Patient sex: M
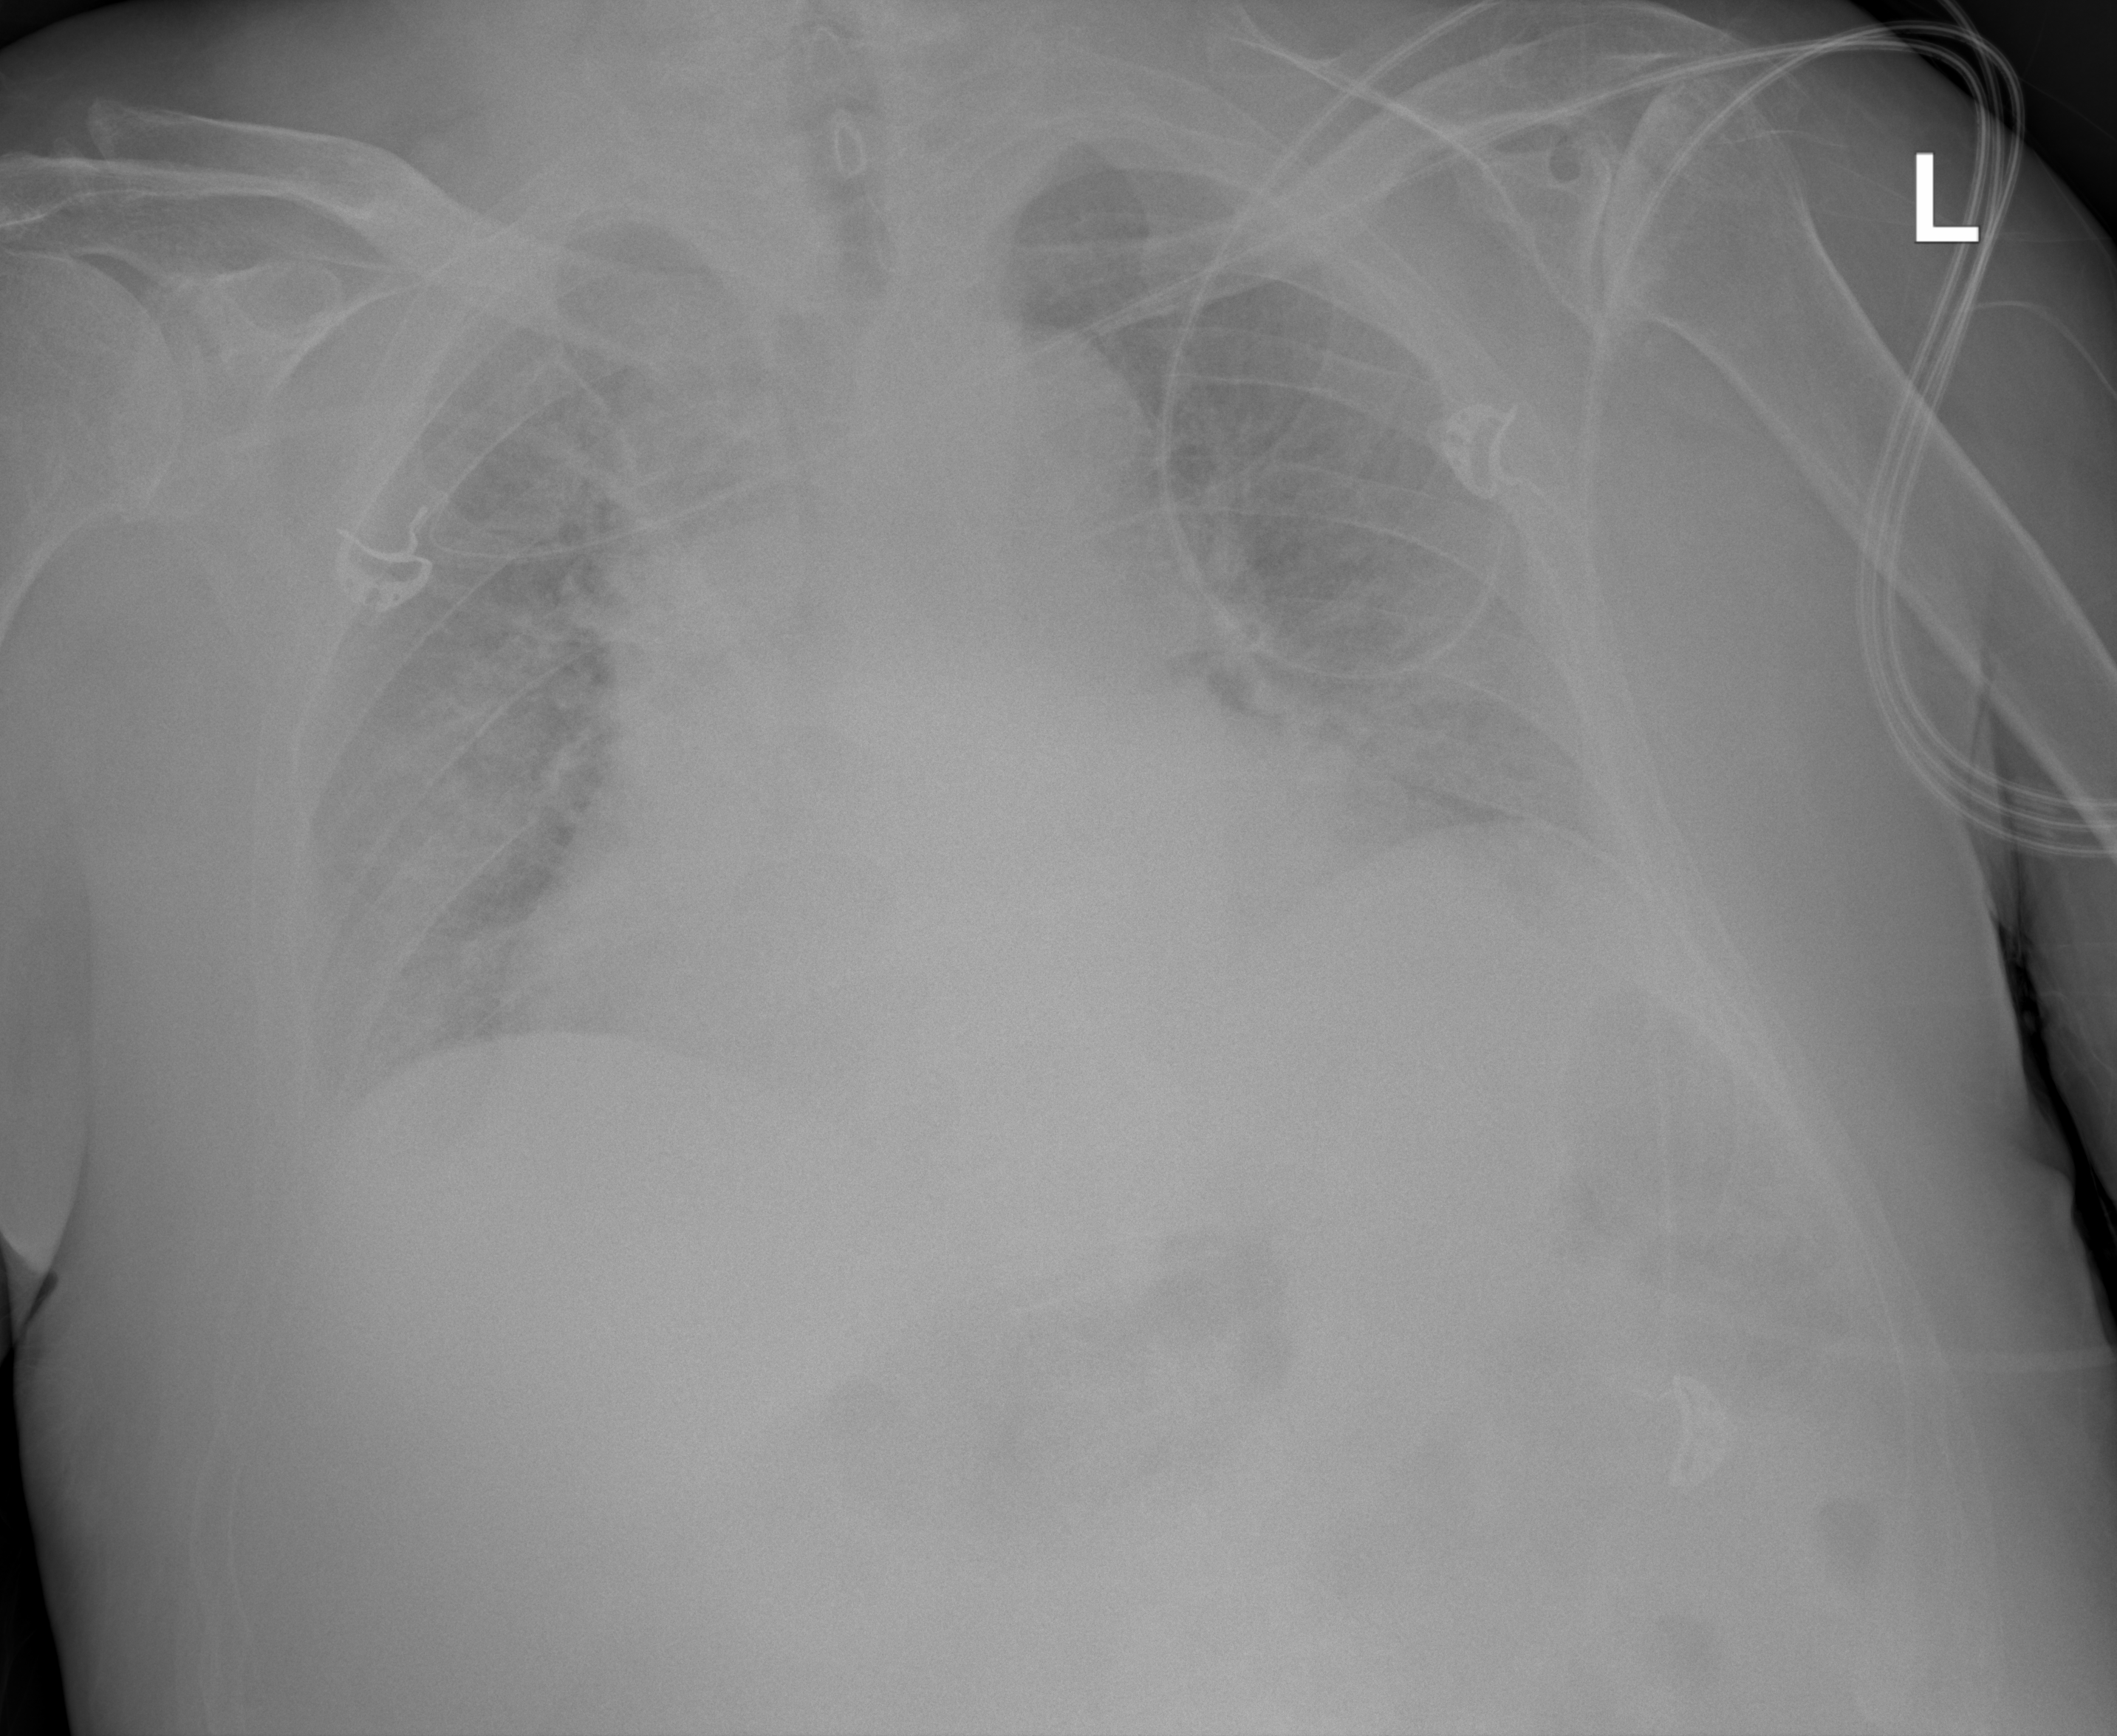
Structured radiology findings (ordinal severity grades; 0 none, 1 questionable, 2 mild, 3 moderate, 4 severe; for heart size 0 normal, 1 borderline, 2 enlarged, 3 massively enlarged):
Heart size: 3
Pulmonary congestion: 2
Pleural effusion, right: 1
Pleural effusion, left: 0
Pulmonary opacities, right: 2
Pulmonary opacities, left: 2
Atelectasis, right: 2
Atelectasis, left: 2